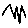
Label: zigzag